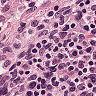
Metastatic tissue present: no